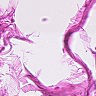
Metastatic tissue present: no